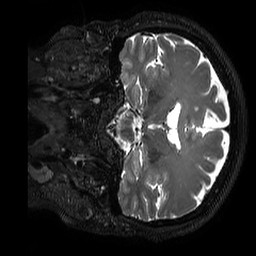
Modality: T2w
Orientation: coronal
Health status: ill
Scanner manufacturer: philips
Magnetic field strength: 3 T
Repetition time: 2.5 s
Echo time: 0.331 s